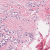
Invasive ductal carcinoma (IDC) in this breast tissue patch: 1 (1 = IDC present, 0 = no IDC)